Interaction volume radius: 5 \u00c5
Interaction volume height: 15 \u00c5
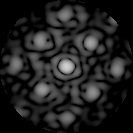
Disorder parameter: 0.3334